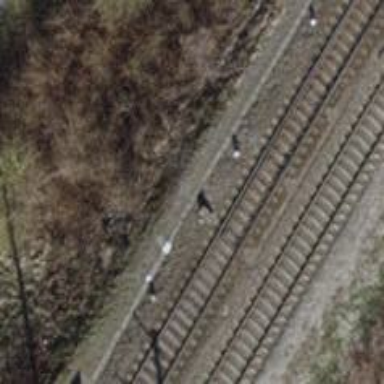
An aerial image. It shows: Single-track electrified railway with contact line.